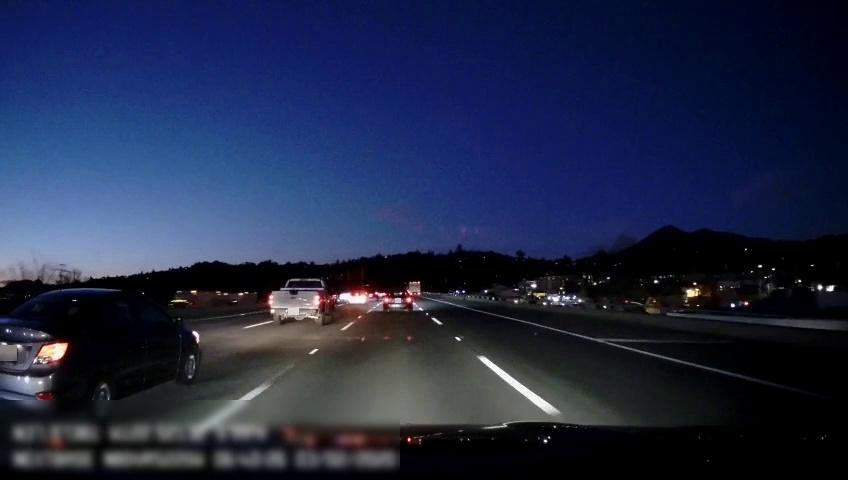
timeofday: Night
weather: Other
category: Drivable Space
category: Vehicles | Car
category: Vehicles | SUV
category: Vehicles | Car
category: Vehicles | Car
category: Vehicles | Truck
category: Vehicles | Car
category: Vehicles | Truck
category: Lanes | Alternate Lane
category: Lanes | Alternate Lane
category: Lanes | Current Lane
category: Lanes | Current Lane
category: Lanes | Alternate Lane